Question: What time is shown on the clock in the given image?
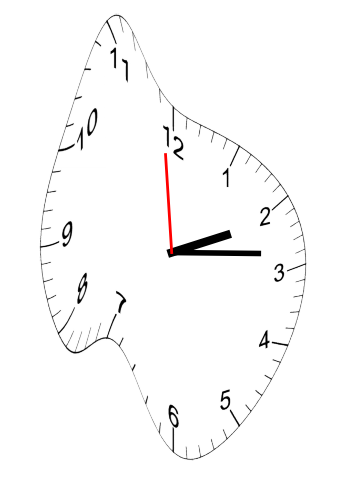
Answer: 02:13:59